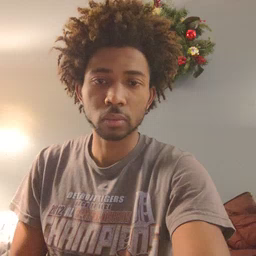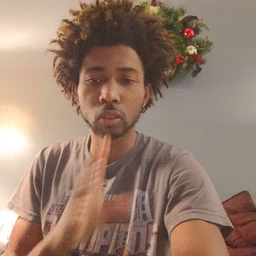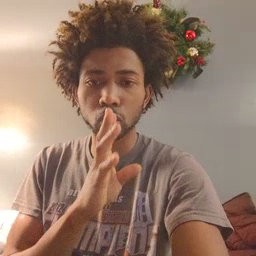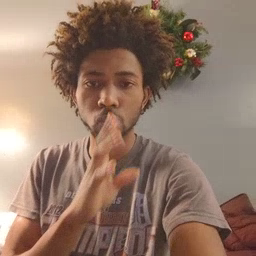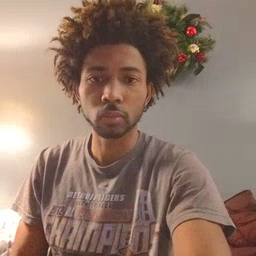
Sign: talk